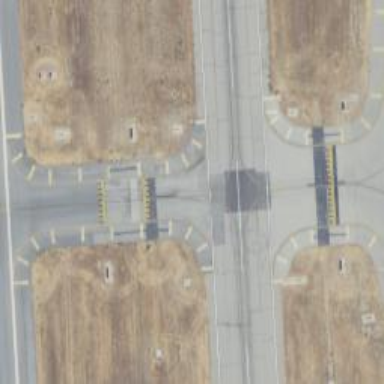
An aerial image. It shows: View of taxiway at the airport.